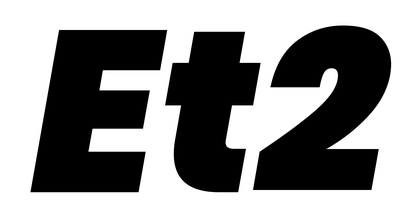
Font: Poppins-BlackItalic